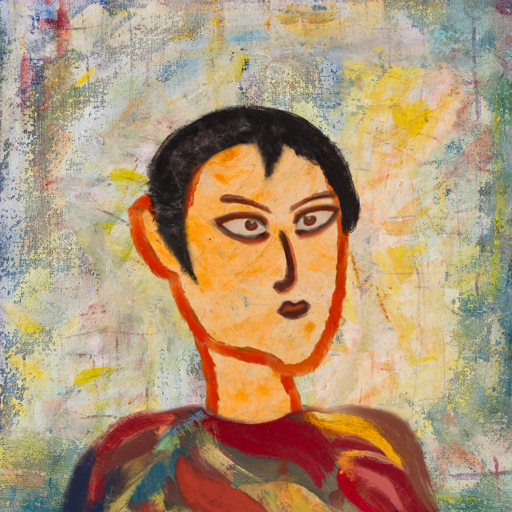
Background: Irani, Head And Neck Side: Experience, Face Side: Roy_Bahadur, Bust: Mother_And_Son_Son, Hair Side: Roy_Bahadur, Head Accessory: Blank, Second Necklace: Blank, Necklace: Blank, Baby: Blank